Interaction volume radius: 10 \u00c5
Interaction volume height: 15 \u00c5
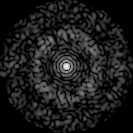
Disorder parameter: 0.7916